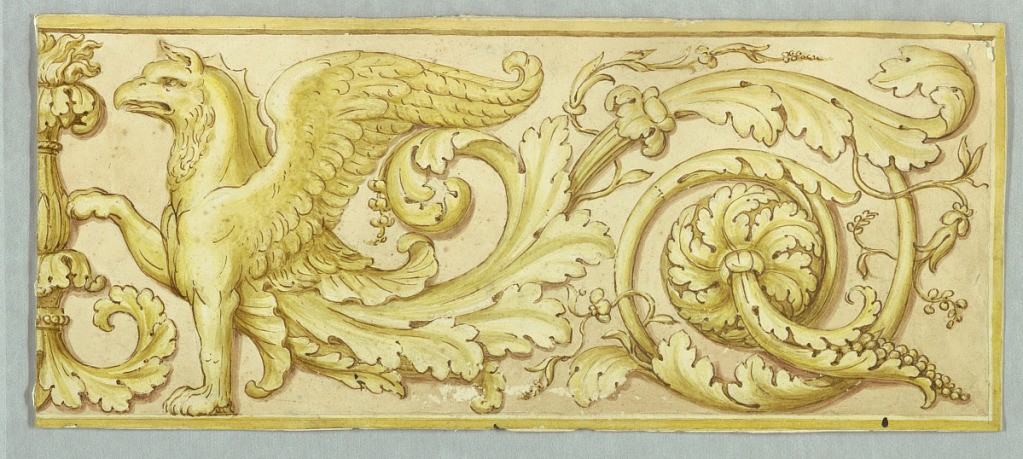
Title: The right half of a frieze
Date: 1825–50
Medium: Pencil, brush, sepia, yellow watercolor, paper
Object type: Drawing
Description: Horizontal rectangle. The half-figure of a griffon with a rinceau standing beside a foliated candelabrum with a burning fire on top. Framing border.